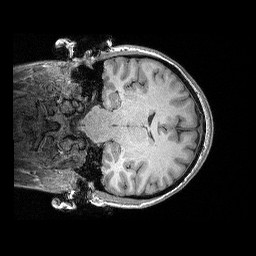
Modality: T1w
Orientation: coronal
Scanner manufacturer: siemens
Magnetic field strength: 3 T
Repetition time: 2.3 s
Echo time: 0.00298 s